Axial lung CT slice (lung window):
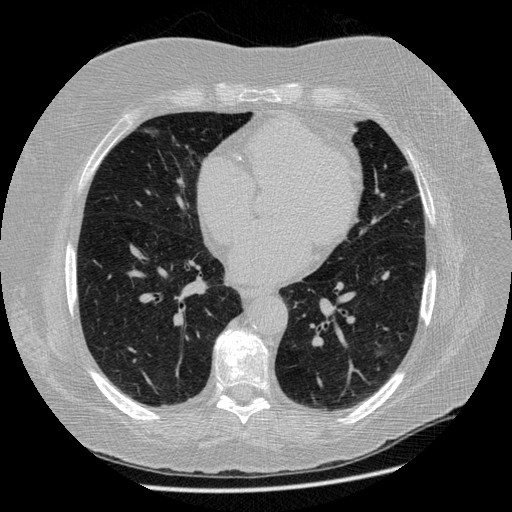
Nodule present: no